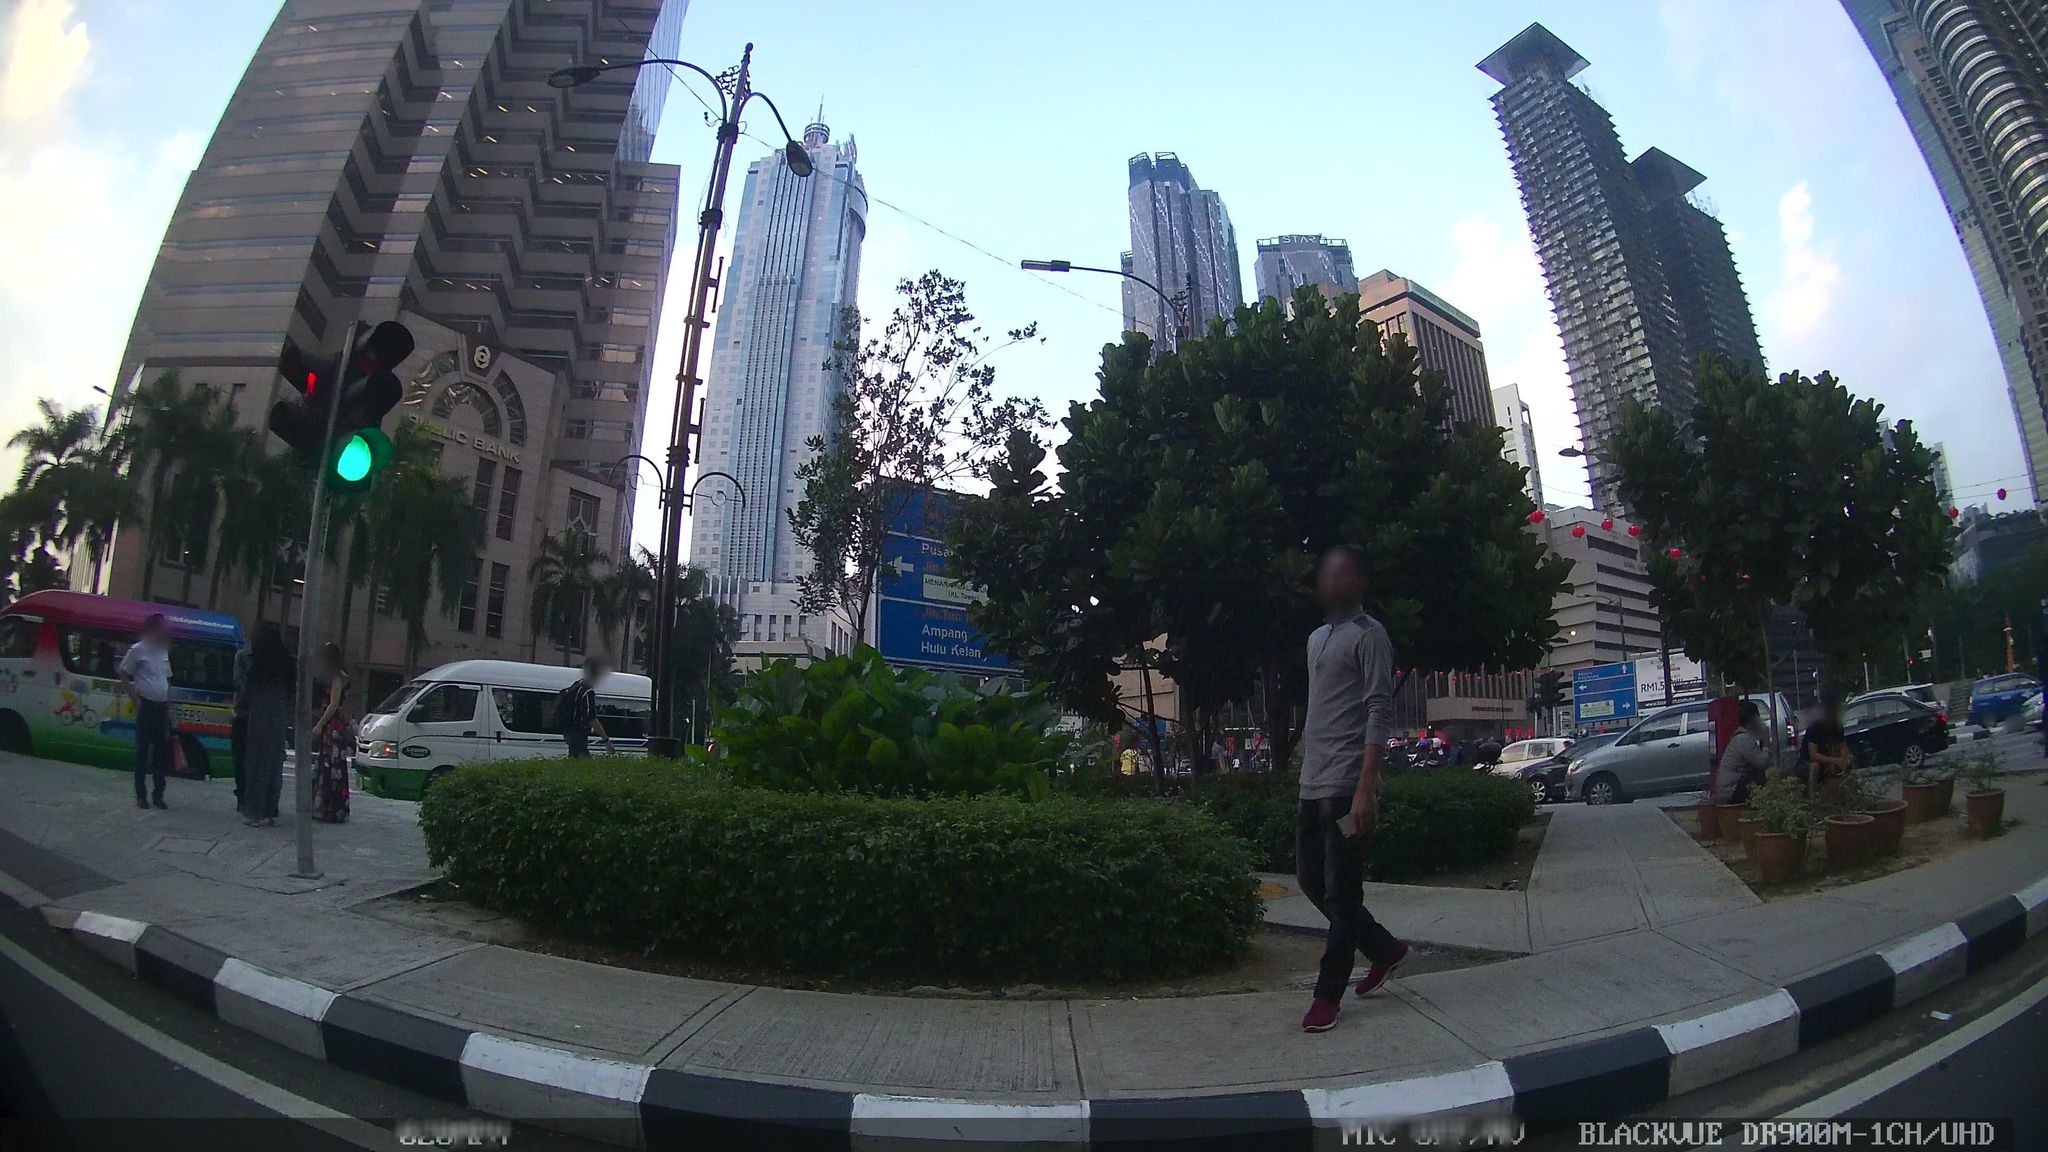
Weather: clear
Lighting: day
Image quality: good
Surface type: walking surface
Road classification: motorway_link, service
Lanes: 4, 2, 1
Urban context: urban centre
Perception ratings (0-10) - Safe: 2.78, Lively: 9.17, Beautiful: 3.1, Boring: 0.85, Depressing: 6.12, Wealthy: 6.03